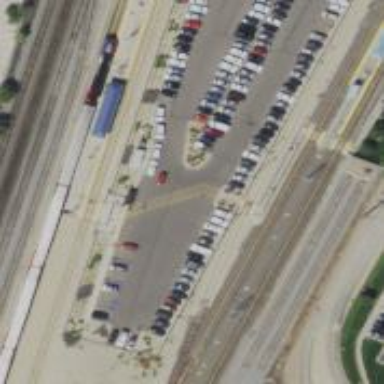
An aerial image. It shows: Railway spur service.